Question: I have recently come across an issue on Windows 7 32-bit OS with .Net 4.5.2 installed. I have an application that is Winforms and opens a modal WPF Window. However, since we installed .Net Framework 4.5.2, these windows do not open properly, once the window .ShowDialog() is called it takes about 15-20 seconds (mouse turns to a pointer for several seconds and the winforms window becomes unresponsive) and then we receive the following exception:

System.ComponentModel.Win32Exception (0x80004005): Not enough quota is available to process this command
The weird thing is once this exception is thrown and I choose to "continue", the next time I attempt to open the window, it opens instantly and no exception is thrown.
The following is a simplified version of what I am using to open the window. (When I run this code, the application does not throw the exception but it does hang for the 15-20 seconds)
'''
private void OpenWpfWindow(object sender, EventArgs e)
{
WPFWindow testWindow = new WPFWindow();
testWindow.Visibility = System.Windows.Visibility.Visible;
testWindow.WindowStartupLocation = System.Windows.WindowStartupLocation.CenterOwner;
System.Windows.Interop.WindowInteropHelper helper = new System.Windows.Interop.WindowInteropHelper(testWindow);
helper.Owner = System.Windows.Forms.Application.OpenForms[0].Handle;
testWindow.ShowDialog();
}
'''
We do not experience this issue with Windows 7 and With .Net 4.5 installed
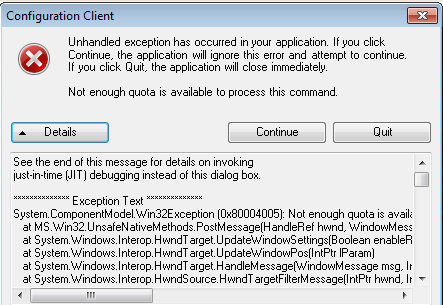
Answer: This issue turned out to be an issue in .NET 4.5.2 (in Windows 7) regarding the initialization of touch devices and there is a hotfix solution from Microsoft.
The WPF application starts the Windows Touch Input Service (wisptis.exe), even when no touch devices are present, resulting in a delay, meanwhile the message queue is flooded and the WPF Window creation fails.
The hotfix can be found here:
<URL>